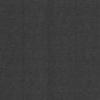
Label: dusty